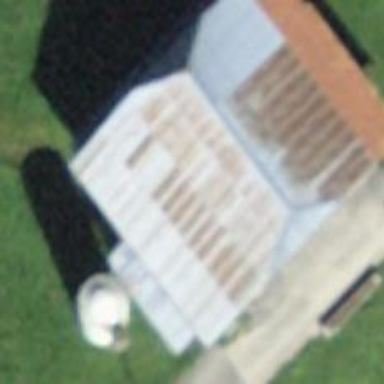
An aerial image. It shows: Rural barn.